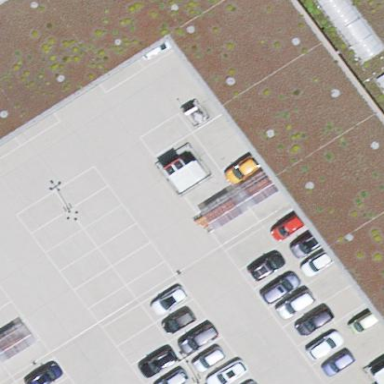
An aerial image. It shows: Parking area with surface.